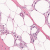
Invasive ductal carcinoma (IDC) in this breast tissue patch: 0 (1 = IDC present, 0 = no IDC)